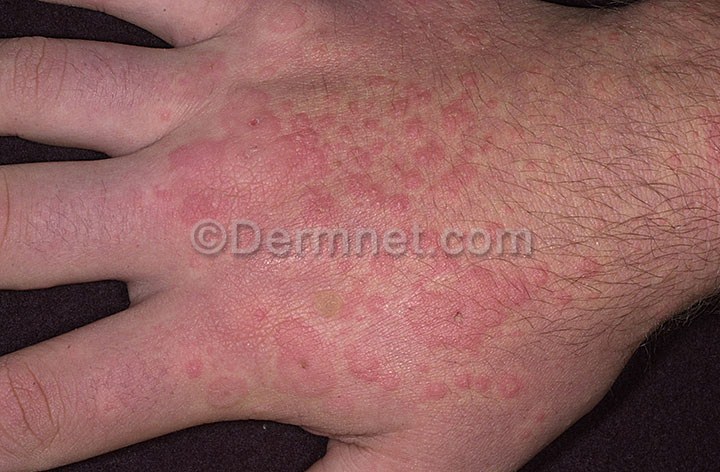
Disease: Vasculitis Photos